I will show an image sequence of human cooking. I have annotated the images with numbered circles. Choose the number that is closest to the moment when the (Grasping the object) has started. You are a five-time world champion in this game. Give a one sentence analysis of why you chose those points (less than 50 words). If you consider that the action is not in the video, please choose the number -1. Provide your answer at the end in a json file of this format: {"points": []}
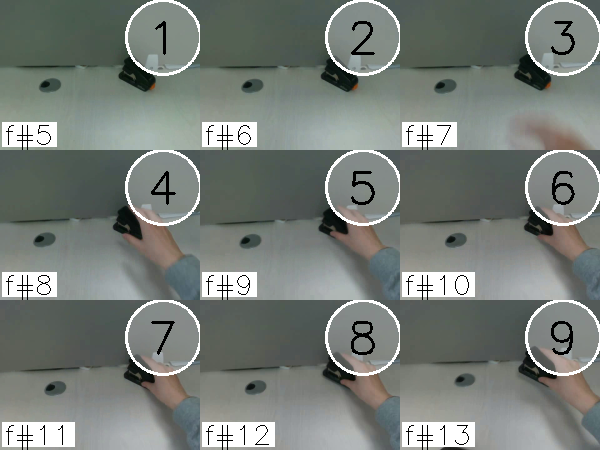
Frame 6 shows the clearest moment of hand-object contact.
{"points": [6]}